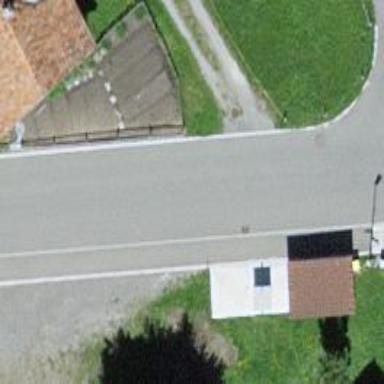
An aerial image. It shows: Smooth asphalt road in residential area.